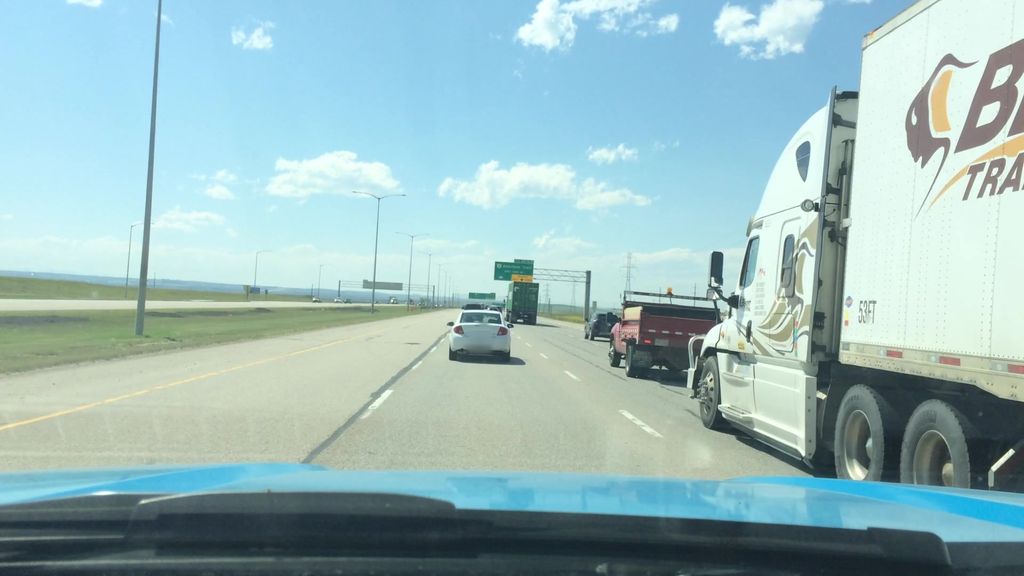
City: calgary